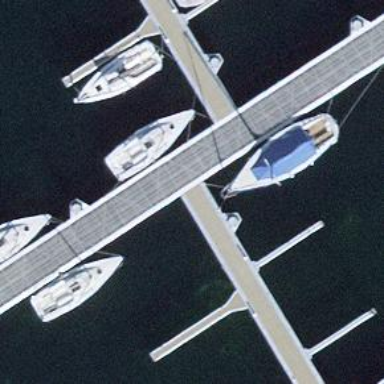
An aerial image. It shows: Man-made pier.